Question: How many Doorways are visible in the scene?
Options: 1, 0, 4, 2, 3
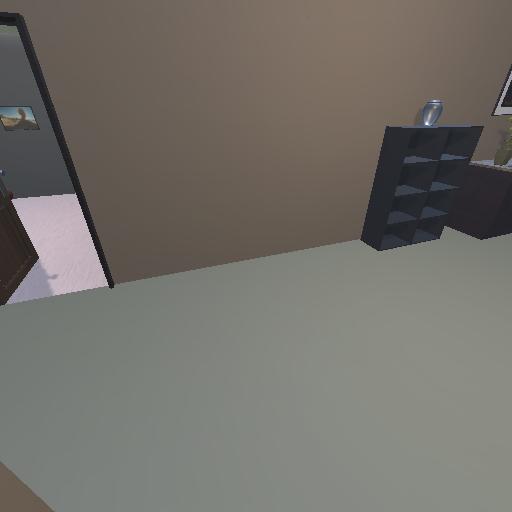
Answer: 1